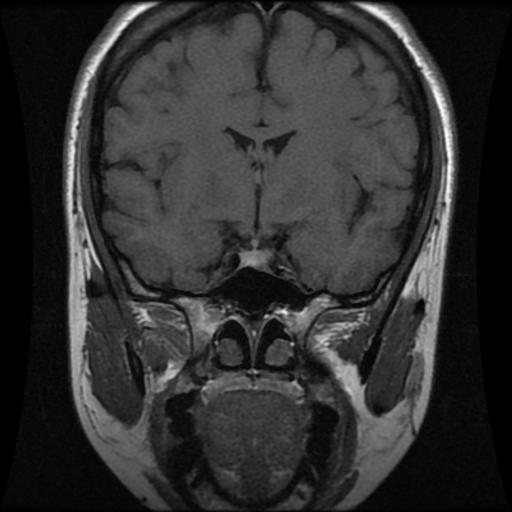
Label: pituitary